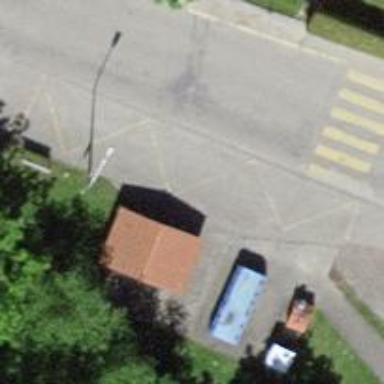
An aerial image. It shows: Bus stop with shelter. It is platform for public transport.